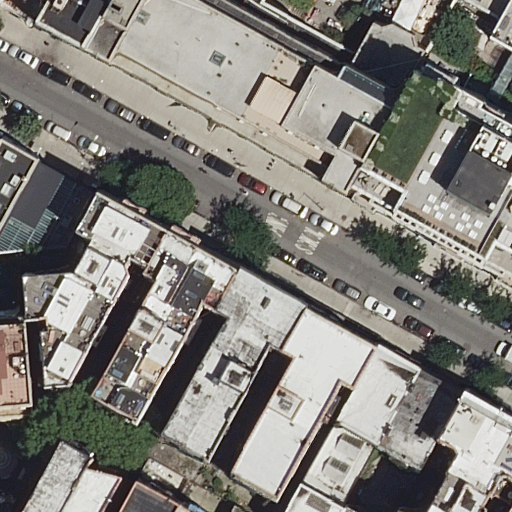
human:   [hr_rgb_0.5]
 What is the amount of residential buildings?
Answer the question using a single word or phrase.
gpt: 22

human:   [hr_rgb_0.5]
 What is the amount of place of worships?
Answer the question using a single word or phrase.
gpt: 1

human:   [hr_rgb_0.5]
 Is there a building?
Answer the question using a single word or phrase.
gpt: yes

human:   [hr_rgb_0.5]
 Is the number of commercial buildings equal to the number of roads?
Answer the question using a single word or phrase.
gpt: no

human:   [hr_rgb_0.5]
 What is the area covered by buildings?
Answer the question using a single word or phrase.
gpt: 5314m2

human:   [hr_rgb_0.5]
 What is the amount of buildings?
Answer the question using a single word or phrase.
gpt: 24

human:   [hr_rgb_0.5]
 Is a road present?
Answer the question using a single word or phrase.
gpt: yes

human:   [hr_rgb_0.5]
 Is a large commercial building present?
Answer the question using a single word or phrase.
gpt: no

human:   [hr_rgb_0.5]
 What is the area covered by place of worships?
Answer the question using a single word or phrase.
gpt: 13m2

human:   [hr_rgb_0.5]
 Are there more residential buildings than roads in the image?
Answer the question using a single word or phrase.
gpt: yes

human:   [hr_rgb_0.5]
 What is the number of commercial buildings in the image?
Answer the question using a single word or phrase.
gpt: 0

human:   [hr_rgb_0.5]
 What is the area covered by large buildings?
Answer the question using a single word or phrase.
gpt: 2076m2

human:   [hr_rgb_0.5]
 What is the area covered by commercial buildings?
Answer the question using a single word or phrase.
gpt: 0m2

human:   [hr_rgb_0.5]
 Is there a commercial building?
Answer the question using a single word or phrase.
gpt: no

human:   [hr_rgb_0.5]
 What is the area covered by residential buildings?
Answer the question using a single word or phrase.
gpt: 3950m2

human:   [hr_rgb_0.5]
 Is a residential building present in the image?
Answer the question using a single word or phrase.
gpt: yes

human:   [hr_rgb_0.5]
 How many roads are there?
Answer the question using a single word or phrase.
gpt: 1

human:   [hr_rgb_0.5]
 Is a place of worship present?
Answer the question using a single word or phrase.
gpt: yes

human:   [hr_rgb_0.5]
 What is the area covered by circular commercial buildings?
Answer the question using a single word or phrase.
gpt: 0m2

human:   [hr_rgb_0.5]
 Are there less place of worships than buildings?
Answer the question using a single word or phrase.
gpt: yes

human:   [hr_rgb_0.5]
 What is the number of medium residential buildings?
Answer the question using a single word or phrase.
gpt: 10

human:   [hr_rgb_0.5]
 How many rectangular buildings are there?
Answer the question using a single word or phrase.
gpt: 17

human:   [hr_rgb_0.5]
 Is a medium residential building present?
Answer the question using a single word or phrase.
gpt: yes

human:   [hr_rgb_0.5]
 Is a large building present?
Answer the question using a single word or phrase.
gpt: yes

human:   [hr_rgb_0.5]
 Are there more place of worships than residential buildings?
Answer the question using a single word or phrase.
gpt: no

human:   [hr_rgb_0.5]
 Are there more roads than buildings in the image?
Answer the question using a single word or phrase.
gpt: no

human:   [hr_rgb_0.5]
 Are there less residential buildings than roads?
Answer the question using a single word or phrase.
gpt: no

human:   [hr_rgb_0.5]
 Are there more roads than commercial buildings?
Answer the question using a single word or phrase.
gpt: yes

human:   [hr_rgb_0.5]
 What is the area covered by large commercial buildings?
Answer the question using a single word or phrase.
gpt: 0m2

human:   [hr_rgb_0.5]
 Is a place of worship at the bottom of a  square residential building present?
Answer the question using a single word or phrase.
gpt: no

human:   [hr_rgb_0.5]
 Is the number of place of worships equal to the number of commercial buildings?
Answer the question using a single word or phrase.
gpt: no

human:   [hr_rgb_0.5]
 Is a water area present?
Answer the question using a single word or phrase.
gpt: no

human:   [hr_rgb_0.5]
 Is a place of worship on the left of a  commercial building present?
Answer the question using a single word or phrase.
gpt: no

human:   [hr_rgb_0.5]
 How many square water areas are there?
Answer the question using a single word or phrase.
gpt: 0

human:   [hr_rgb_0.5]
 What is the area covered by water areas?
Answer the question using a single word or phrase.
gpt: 0m2

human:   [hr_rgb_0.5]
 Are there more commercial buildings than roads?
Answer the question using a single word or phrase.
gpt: no

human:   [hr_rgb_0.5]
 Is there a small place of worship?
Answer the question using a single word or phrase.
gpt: yes

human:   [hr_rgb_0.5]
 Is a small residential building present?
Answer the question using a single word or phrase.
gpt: yes

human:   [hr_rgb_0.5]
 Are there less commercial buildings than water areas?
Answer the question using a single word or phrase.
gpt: no

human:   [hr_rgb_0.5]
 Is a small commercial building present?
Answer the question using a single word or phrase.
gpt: no

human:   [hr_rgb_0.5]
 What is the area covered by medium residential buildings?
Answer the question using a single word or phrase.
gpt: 2761m2

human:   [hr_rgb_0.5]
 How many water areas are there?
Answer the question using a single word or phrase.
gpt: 0

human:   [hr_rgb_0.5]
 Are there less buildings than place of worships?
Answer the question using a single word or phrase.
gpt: no

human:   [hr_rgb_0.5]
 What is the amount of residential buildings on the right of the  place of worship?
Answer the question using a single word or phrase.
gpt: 8

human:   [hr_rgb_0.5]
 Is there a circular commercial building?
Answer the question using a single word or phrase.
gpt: no

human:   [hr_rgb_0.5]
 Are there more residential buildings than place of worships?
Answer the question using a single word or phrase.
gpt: yes

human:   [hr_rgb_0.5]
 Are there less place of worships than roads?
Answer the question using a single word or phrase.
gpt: no

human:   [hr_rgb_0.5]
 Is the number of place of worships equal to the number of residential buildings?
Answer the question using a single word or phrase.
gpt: no

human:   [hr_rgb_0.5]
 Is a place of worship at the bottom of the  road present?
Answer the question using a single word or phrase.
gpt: no

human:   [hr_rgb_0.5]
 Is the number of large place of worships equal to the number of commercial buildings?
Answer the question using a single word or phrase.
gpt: yes

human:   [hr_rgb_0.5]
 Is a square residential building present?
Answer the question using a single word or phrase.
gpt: no

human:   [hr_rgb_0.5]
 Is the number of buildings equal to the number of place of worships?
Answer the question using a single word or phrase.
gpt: no

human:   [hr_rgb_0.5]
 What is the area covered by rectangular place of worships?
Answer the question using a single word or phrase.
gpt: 13m2

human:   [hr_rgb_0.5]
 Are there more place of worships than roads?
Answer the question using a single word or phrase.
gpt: no

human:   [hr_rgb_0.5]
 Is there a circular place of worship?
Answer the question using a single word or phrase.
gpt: no

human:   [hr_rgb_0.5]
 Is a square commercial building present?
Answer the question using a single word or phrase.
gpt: no

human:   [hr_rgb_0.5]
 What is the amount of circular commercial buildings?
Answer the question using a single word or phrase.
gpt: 0

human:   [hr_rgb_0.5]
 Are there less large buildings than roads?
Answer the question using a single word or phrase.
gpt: no

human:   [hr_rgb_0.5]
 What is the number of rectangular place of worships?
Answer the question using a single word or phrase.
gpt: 1

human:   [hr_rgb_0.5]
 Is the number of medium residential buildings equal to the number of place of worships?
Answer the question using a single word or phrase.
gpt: no

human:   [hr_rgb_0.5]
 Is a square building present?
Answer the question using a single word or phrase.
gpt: no

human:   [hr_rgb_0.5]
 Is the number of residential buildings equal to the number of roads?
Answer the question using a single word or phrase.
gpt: no

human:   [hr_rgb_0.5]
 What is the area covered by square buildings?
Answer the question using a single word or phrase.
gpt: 0m2

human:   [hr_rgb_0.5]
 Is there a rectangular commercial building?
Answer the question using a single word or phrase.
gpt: no